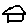
Label: house